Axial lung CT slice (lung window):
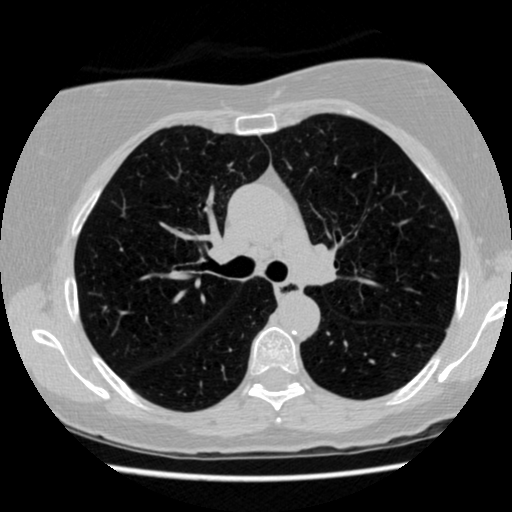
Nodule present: no